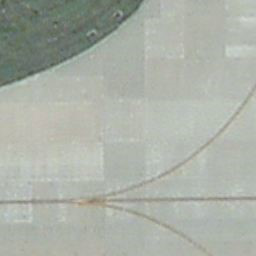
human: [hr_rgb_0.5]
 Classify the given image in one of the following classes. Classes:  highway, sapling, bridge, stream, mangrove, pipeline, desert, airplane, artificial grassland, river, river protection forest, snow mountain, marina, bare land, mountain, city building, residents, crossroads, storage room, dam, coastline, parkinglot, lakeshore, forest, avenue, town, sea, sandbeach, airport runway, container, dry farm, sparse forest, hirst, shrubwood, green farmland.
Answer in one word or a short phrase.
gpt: airport runway